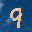
Label: 9